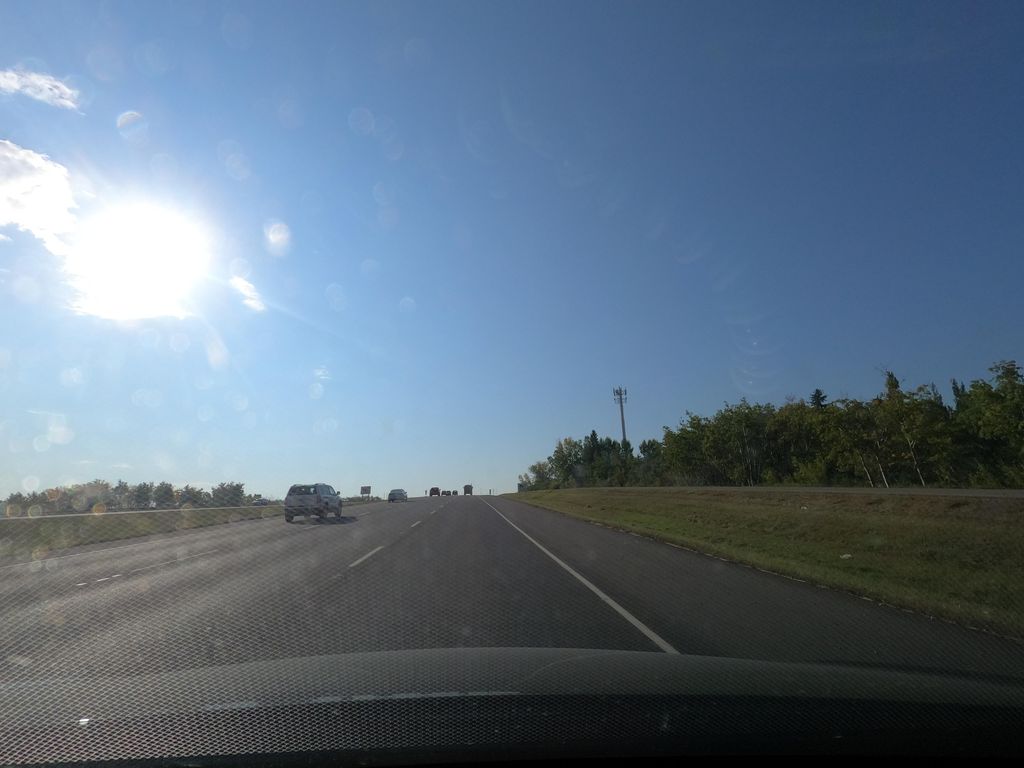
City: calgary